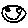
Label: smiley face